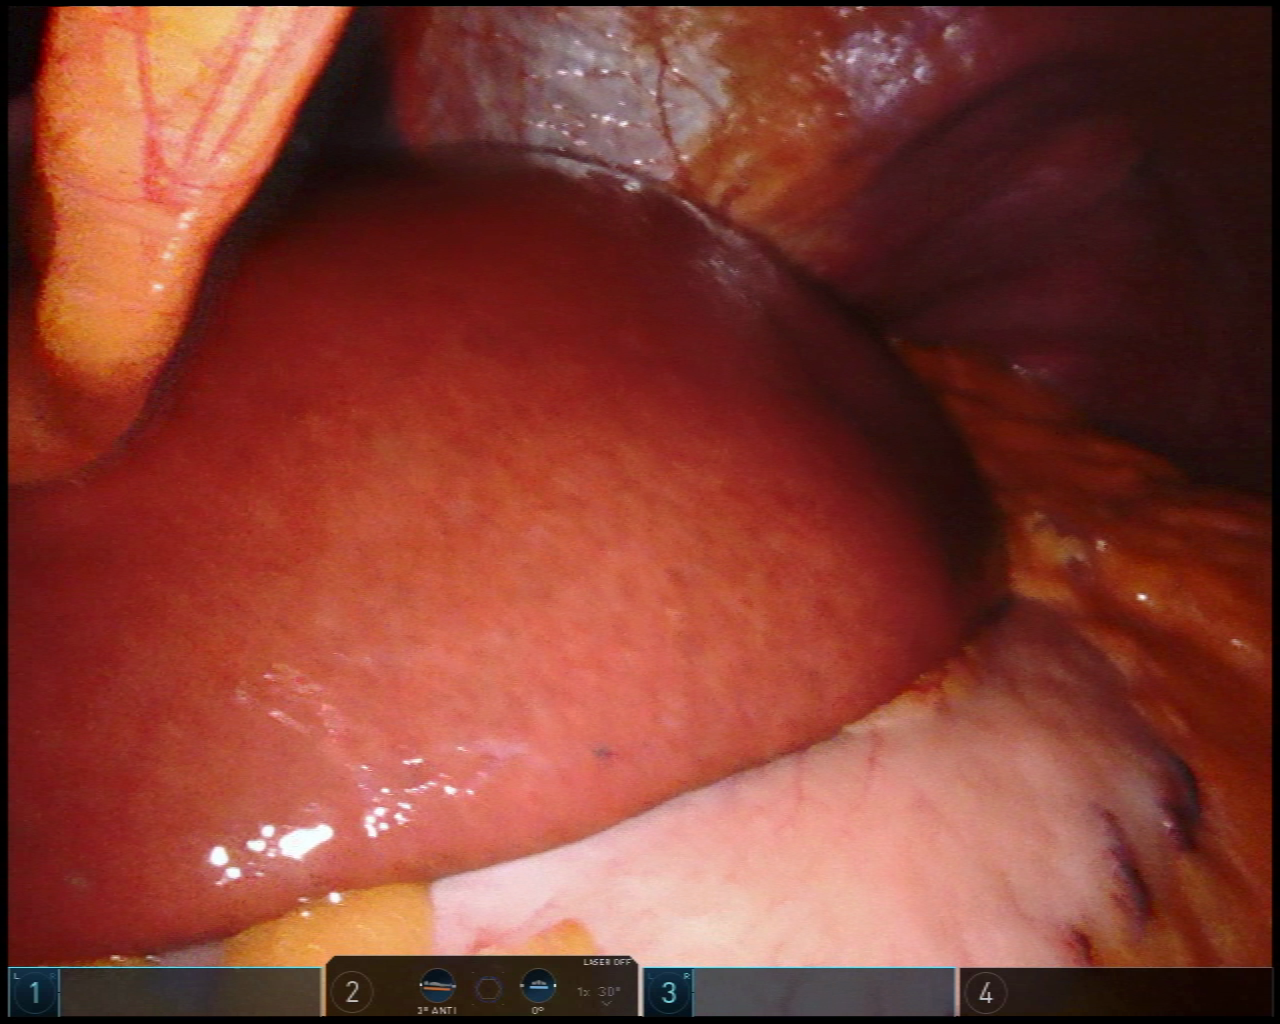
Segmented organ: liver
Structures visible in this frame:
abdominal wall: yes
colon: no
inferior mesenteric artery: no
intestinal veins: no
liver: yes
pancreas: no
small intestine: no
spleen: no
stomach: yes
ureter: no
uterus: no
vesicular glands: no